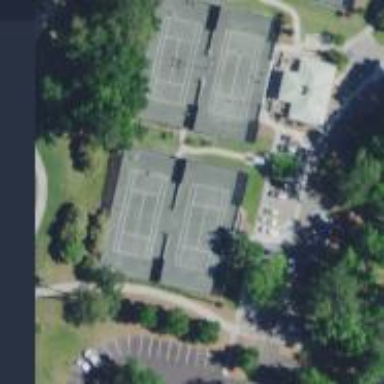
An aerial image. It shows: Tennis court in leisure pitch.